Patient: sex F, age 54
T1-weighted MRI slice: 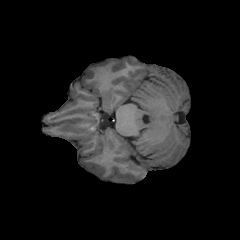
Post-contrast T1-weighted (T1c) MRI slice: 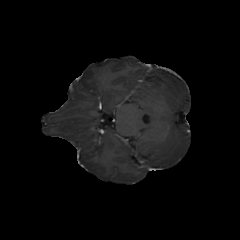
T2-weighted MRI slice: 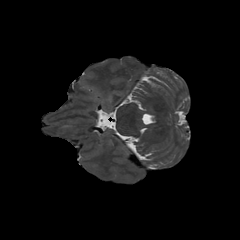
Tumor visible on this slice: no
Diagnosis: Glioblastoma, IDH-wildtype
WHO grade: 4